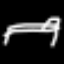
Label: bed